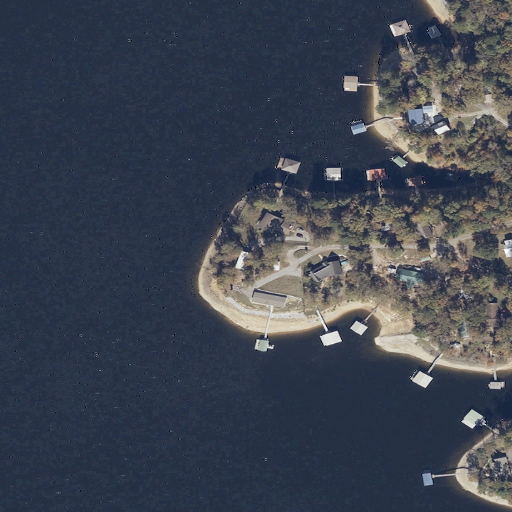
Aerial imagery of cape in Alabama named Indian Point containing open water, deciduous forest, open development, low intensity development, pasture, grassland, shrub, woody wetlands, and evergreen forest